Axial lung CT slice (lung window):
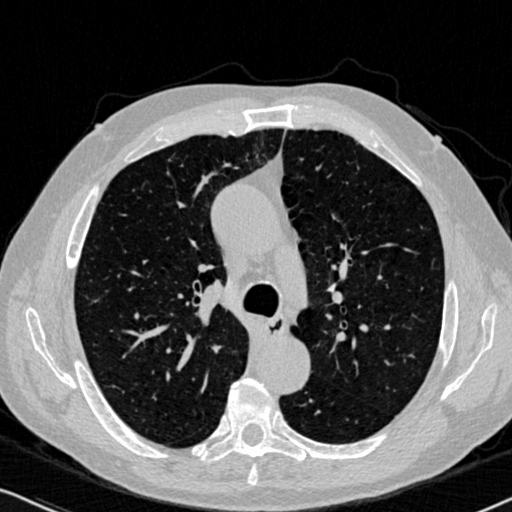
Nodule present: no